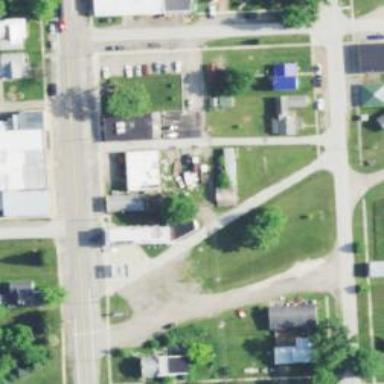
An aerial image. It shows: Alley classified as service road.